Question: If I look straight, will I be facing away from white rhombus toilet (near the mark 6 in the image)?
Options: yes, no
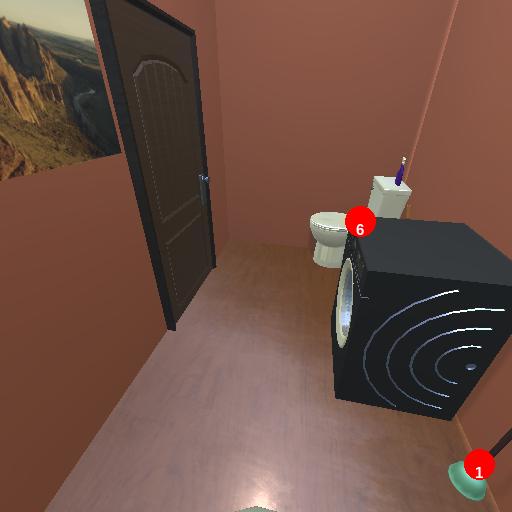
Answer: yes